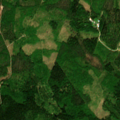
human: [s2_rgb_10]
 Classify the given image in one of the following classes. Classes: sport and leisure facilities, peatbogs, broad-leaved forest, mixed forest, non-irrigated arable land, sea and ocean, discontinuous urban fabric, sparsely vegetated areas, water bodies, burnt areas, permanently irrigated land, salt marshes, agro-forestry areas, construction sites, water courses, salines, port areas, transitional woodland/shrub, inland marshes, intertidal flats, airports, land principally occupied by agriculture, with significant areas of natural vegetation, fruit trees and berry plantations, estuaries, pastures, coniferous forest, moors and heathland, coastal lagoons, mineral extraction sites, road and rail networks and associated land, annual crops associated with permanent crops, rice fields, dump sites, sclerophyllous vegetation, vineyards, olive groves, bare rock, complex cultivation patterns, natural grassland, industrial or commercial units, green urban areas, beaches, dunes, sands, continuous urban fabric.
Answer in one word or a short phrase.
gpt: broad-leaved forest, mixed forest, transitional woodland/shrub